Question: Count the number of objects in the diagram.
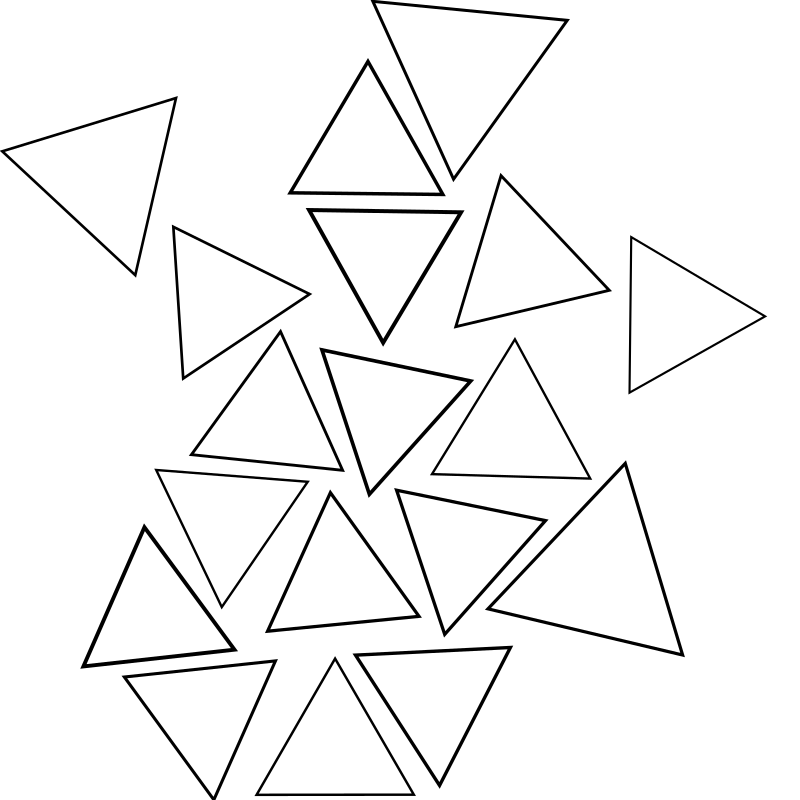
Answer: 18